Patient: sex F, age 71
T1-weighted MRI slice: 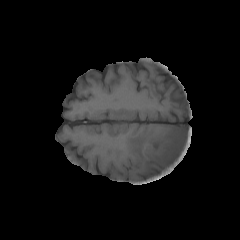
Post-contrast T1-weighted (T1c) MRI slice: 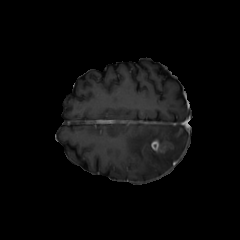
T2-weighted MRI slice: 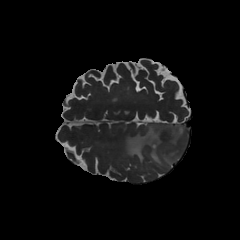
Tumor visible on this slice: yes
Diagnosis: Glioblastoma, IDH-wildtype
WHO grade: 4